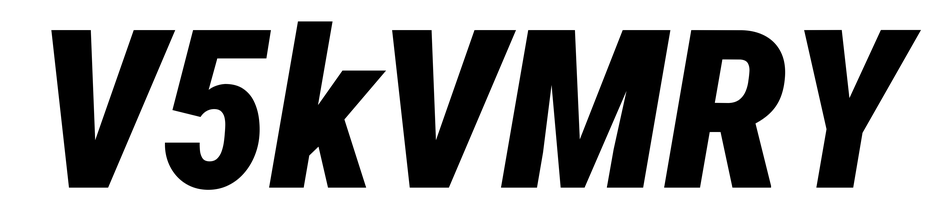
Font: Roboto-Italic_Condensed_Black_Italic